Question: I want to change default data in JTable at runtime. I am using netbeans. I tried solution given here <URL>
jTable1.getModel().setValueAt(row, column, value);
but it gives me this error:
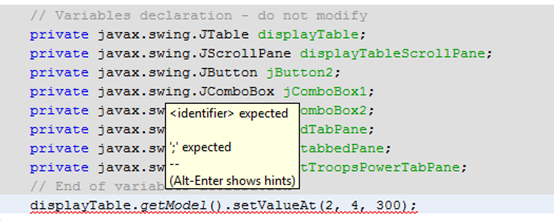
Answer: If you want to change it at runtime you need to decide you want it changed and add the code to the proper method/event. As it stands you have a method call in your class definition, which is not valid code.
For instance
'''
public void setTableModel(){
displayTable.getModel().setValueAt(2,4,300);
}
'''
And then call setTableModel() at an appropriate time.